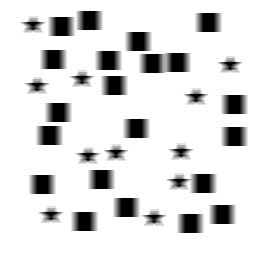
Squares: 21
Triangles: 0
Stars: 11
Total shapes: 32